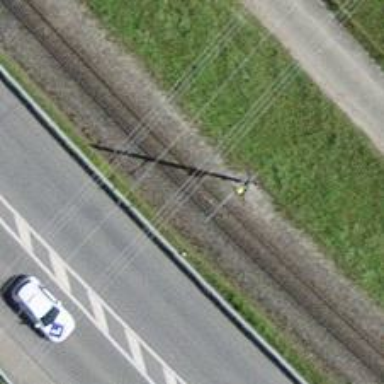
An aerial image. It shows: Narrow-gauge railway with 1 track. The tracks are electrified with contact line.